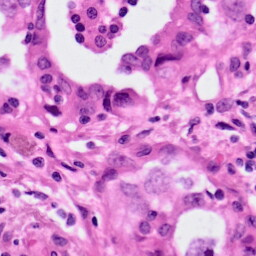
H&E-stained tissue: Lung